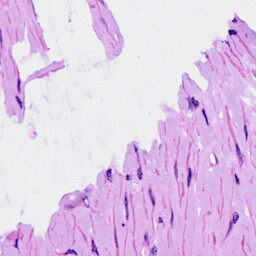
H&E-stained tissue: Ovarian